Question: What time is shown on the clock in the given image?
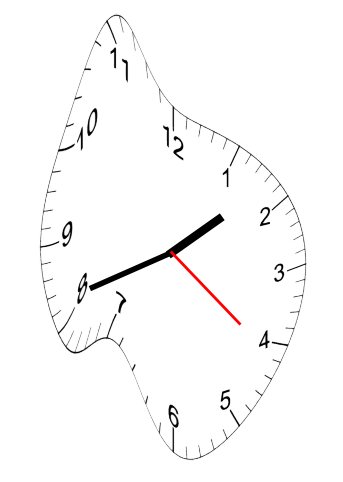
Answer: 01:41:21